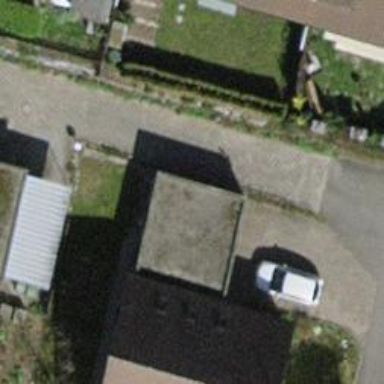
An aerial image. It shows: Flat-roofed building.